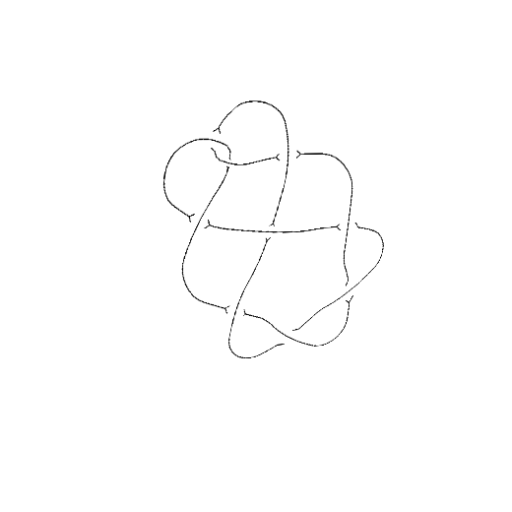
Crossing number: 9